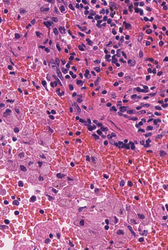
Tumor epithelial tissue: no
Tumor-associated stroma tissue: yes
Normal tissue: no